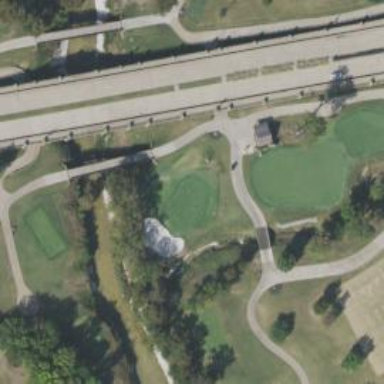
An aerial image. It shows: Service road with asphalt surface. It is bridge over golf cartpath.